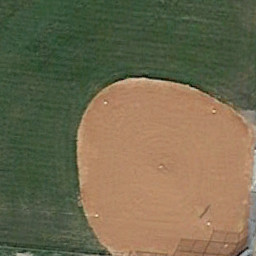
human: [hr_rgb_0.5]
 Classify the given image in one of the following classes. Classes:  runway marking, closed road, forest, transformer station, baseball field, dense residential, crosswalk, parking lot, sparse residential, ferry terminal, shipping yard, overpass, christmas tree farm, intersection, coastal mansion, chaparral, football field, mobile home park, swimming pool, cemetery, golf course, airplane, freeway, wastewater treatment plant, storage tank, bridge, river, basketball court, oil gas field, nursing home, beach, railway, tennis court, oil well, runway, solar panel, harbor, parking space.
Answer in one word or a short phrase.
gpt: baseball field